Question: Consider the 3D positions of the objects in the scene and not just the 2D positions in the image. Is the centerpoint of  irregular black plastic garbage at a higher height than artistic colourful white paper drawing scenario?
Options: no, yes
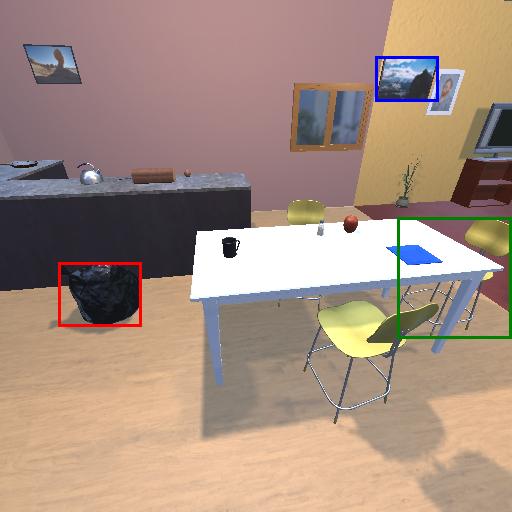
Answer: no